Field crop: maize
Growth stage: 1
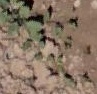
Species: convolvulus